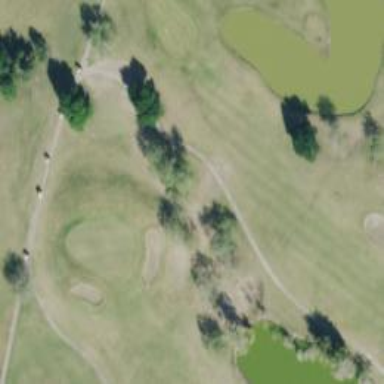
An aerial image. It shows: Path for golf carts.